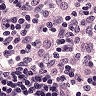
Metastatic tissue present: no